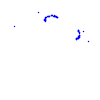
Particle: proton